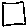
Label: square